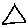
Label: triangle